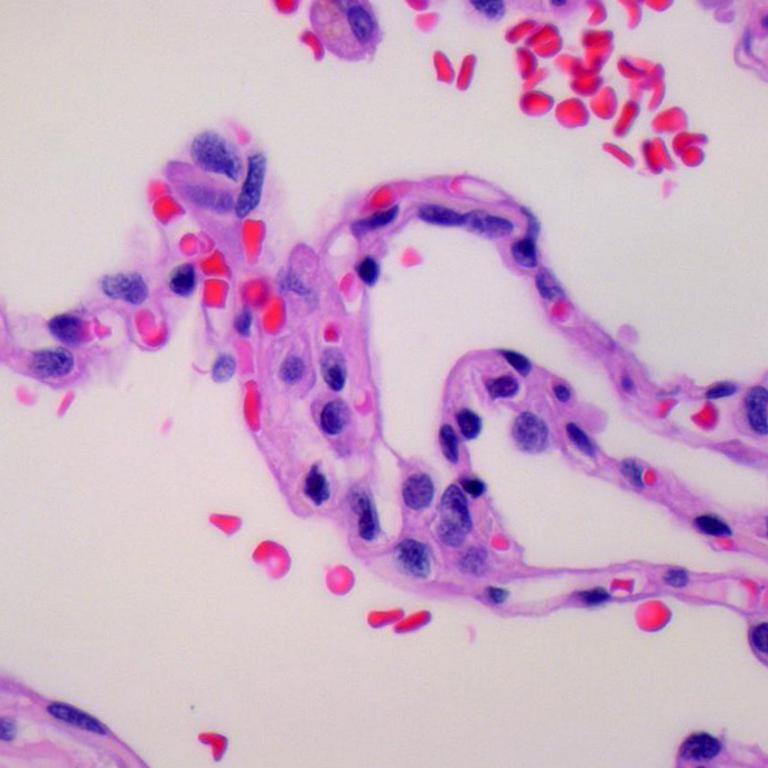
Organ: lung
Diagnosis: benign